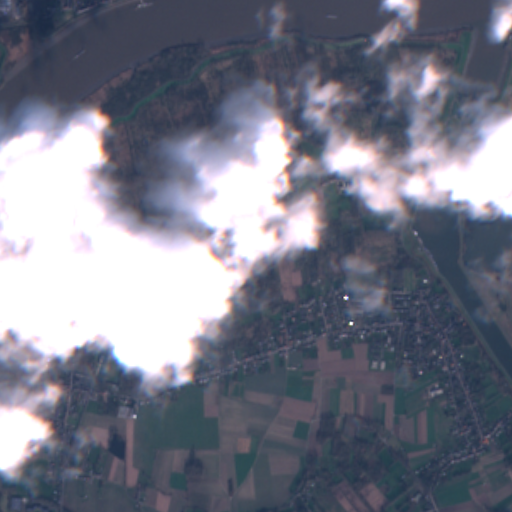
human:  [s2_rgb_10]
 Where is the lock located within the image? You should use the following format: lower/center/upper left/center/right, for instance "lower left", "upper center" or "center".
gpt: The lock is located in the upper right of the image.
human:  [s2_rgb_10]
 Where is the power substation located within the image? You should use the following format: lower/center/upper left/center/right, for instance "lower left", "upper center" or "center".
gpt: The power substation is located in the lower left of the image.
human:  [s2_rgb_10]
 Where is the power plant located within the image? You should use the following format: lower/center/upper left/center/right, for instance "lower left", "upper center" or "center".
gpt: There is no power plant in the image.